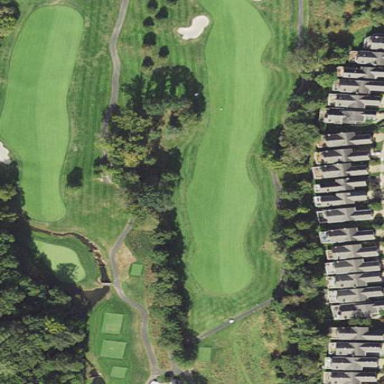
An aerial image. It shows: Golf rough area.